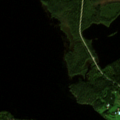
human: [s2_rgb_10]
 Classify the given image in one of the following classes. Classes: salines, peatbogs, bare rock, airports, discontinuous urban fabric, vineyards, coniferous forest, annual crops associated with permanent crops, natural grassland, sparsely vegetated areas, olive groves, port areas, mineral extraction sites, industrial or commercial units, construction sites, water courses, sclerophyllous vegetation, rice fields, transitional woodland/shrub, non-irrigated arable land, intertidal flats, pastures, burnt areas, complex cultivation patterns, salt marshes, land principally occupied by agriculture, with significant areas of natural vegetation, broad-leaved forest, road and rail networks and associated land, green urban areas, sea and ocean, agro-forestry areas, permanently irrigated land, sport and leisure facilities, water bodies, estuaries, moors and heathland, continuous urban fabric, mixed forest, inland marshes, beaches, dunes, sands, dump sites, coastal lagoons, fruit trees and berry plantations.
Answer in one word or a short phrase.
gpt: land principally occupied by agriculture, with significant areas of natural vegetation, coniferous forest, mixed forest, transitional woodland/shrub, water bodies